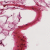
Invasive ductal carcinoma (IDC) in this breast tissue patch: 0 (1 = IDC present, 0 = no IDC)